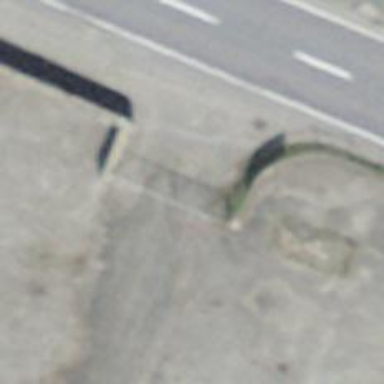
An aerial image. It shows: Gate.